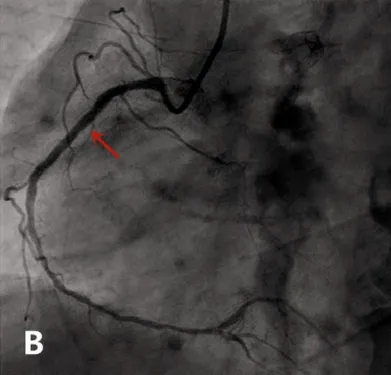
The proximal RCA was implanted two stents in November 2014 (narrow).
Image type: radiology (x_ray)